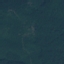
Label: Forest